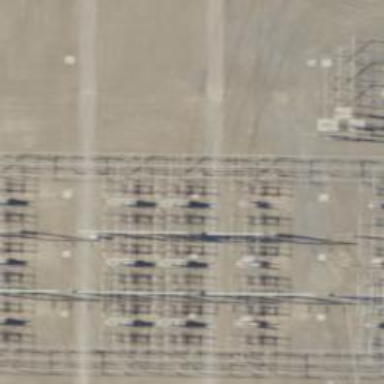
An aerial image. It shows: Switch used for power control.